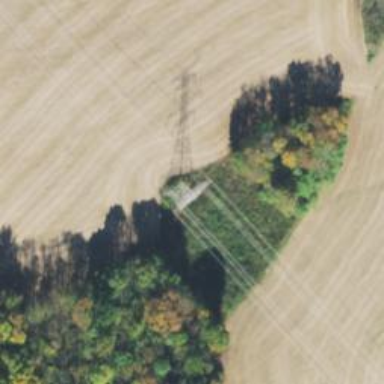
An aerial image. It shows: Lattice structure tower used for power transmission.